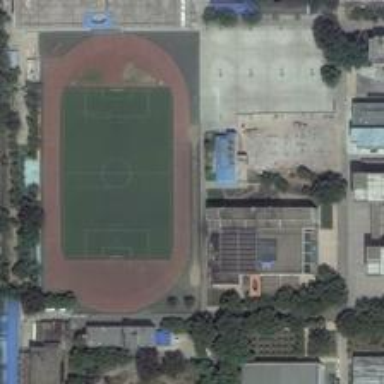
The football field and shabby basketball courts are embraced by many buildings and trees .